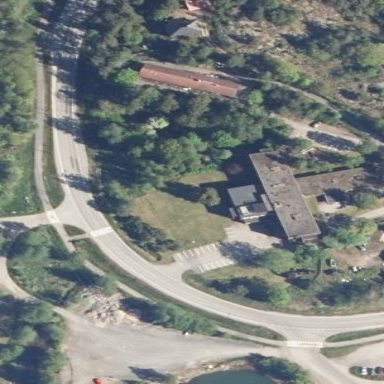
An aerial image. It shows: Hospital building.